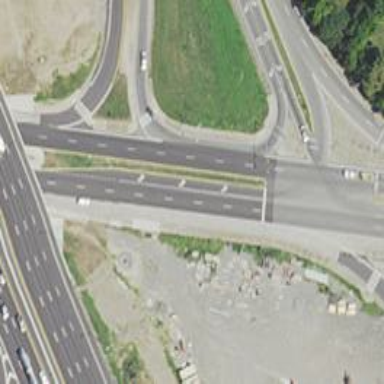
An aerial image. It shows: Motorway junction.